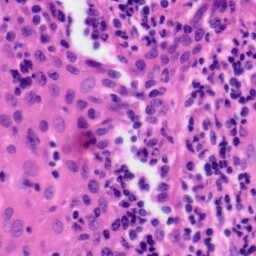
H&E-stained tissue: Tonsil